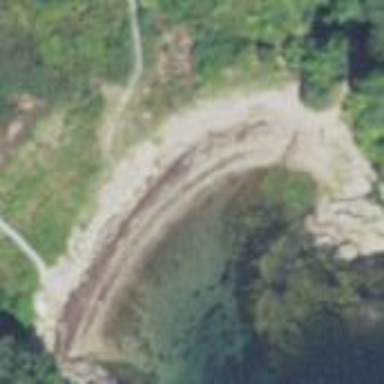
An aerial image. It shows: Scenic beach with natural beauty.